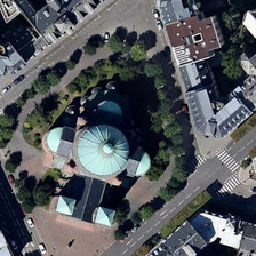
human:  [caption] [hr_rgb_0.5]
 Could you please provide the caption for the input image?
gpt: The church is a whole block, like a cross, with black and blue roofs.

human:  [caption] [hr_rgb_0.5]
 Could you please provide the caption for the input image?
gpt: Some trees surround a flat church with a turquoise dome around it, in a diamond area.

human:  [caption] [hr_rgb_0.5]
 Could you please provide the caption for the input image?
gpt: Some trees surround a flat Church in cyan dome in the diamond area.

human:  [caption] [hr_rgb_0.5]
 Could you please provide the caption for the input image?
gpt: This church is a cross like black and blue roof.

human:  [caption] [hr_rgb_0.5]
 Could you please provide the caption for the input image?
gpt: This church covers a whole block like with a blu e and black roof.